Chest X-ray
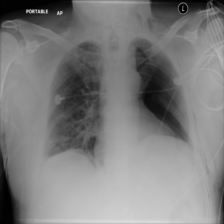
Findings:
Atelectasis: positive
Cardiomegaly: negative
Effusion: negative
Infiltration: negative
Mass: negative
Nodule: negative
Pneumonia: negative
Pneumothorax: negative
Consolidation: negative
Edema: negative
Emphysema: negative
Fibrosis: negative
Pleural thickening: negative
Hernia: negative